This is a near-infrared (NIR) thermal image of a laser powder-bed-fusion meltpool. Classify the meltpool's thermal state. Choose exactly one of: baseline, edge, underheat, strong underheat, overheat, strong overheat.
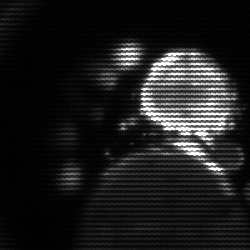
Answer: baseline